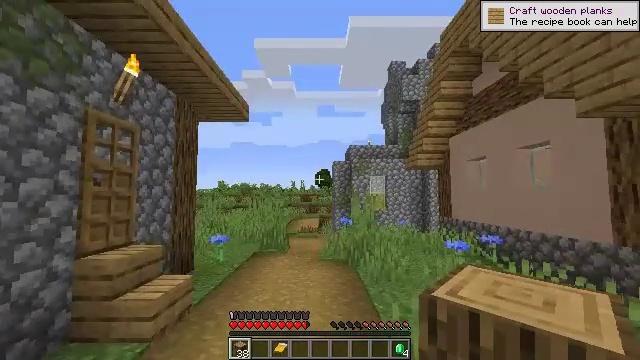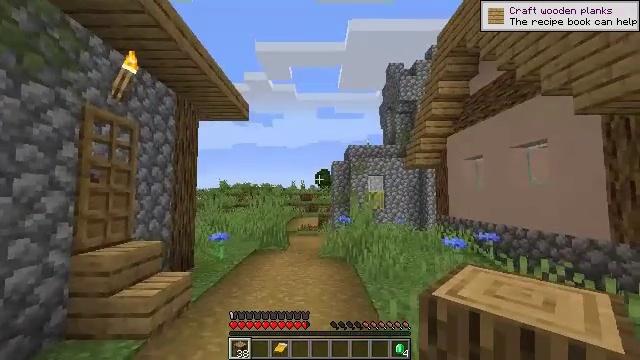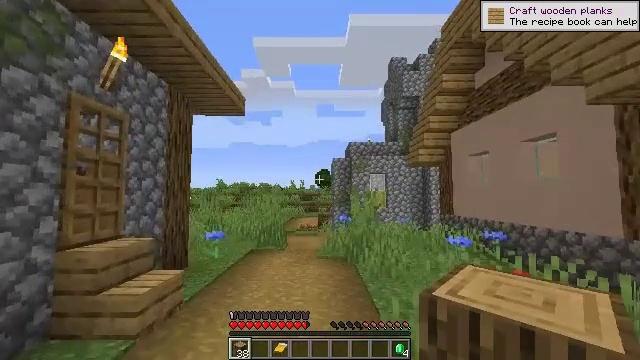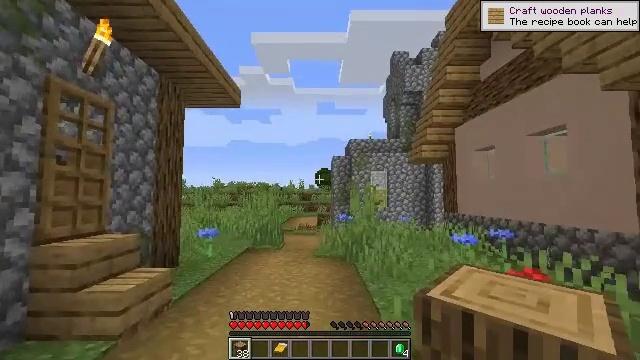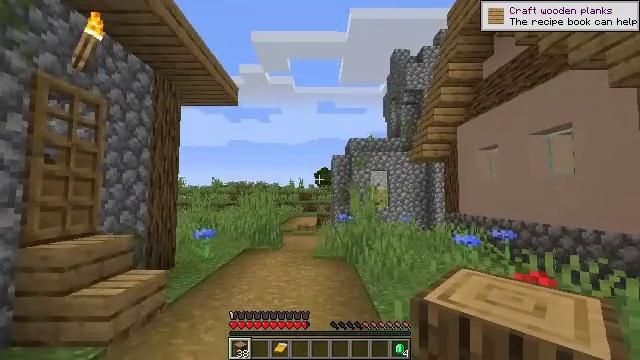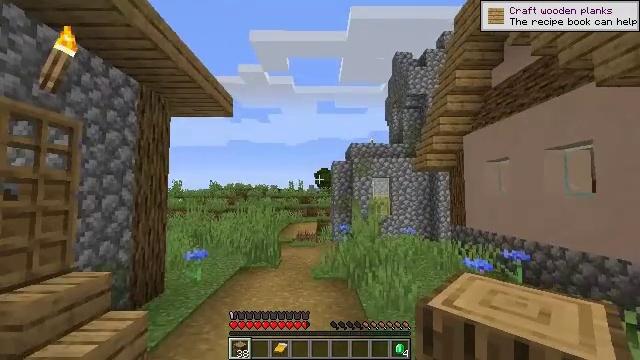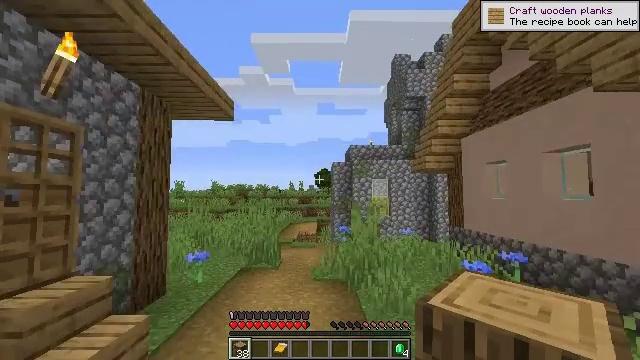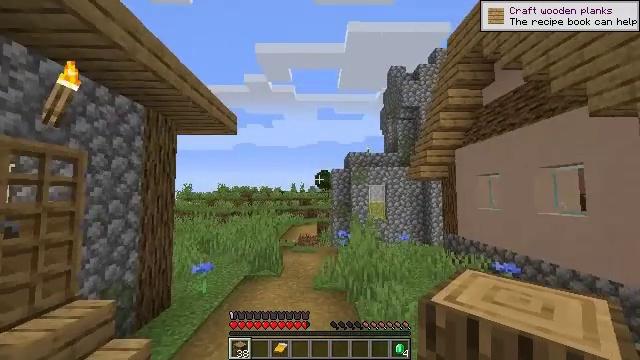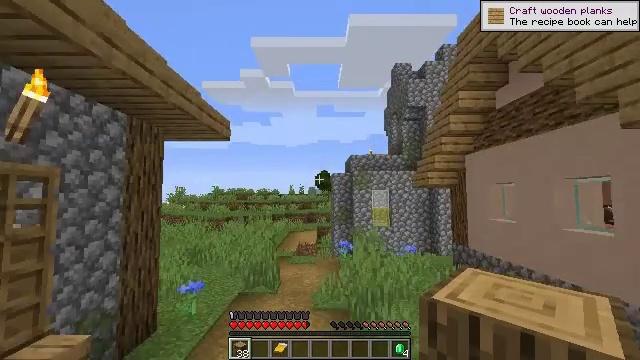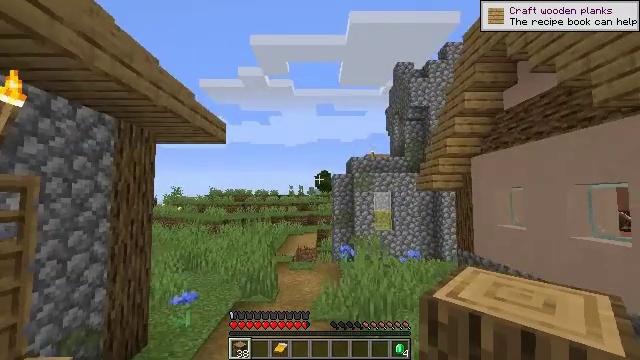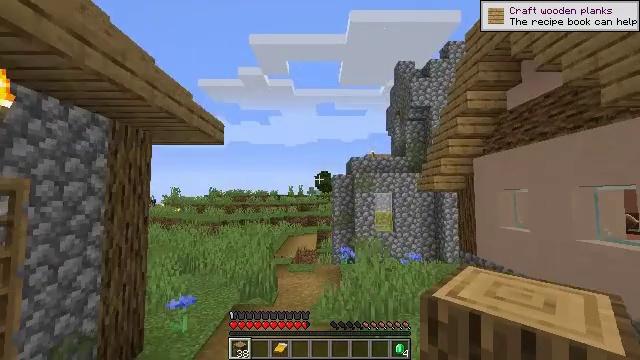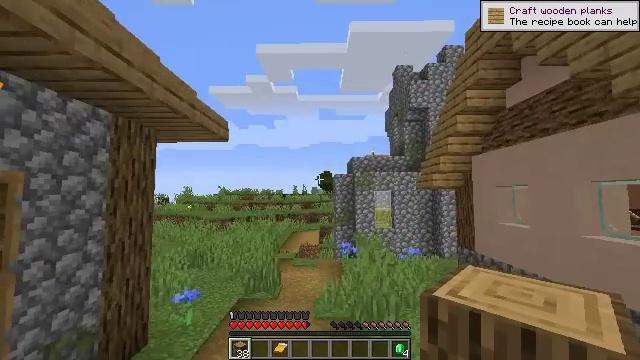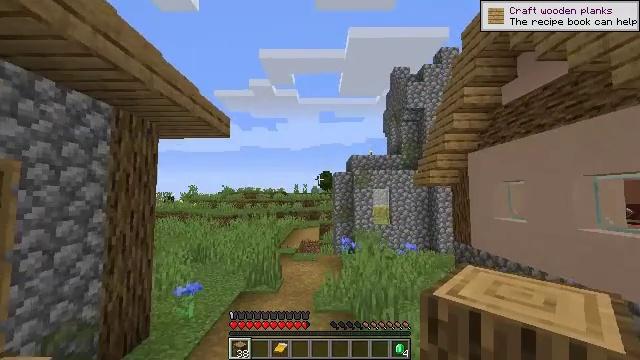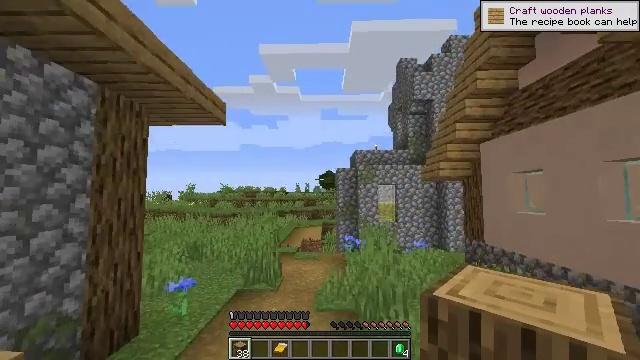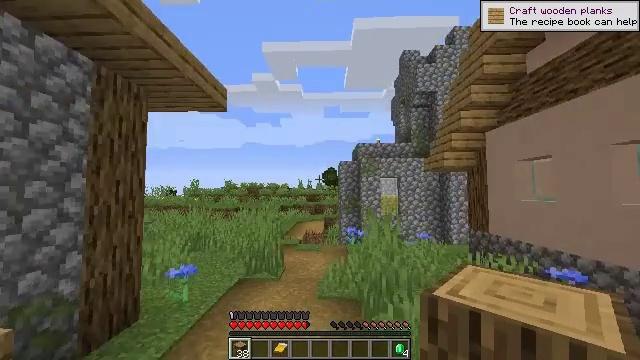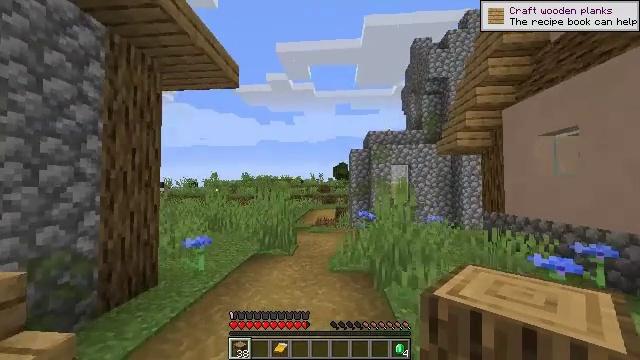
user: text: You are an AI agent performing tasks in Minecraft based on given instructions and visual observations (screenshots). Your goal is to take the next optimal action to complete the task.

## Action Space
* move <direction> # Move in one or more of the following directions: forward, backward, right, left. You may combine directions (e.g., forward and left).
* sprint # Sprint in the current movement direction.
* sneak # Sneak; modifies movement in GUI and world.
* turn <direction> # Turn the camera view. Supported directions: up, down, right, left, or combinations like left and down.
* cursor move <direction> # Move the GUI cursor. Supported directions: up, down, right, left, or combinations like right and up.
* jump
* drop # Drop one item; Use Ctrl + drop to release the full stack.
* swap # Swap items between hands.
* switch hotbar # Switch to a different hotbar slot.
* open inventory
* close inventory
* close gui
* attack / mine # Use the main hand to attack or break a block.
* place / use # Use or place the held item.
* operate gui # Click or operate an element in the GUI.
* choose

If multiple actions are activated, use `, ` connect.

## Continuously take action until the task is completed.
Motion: motion action
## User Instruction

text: Collect a hay block for crafting.
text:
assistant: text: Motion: move forward, jump
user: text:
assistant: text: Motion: move forward, jump
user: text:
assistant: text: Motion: move forward, jump
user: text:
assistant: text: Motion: move forward, jump
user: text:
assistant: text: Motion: move forward, jump
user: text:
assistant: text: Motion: move forward, jump
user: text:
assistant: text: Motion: move forward, jump
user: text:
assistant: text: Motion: move forward, jump
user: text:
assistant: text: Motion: move forward, jump
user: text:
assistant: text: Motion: move forward, sprint, jump
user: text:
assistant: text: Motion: move forward, sprint, jump
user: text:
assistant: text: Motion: move forward, sprint, jump
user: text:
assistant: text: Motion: move forward, sprint, jump
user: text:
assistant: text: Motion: move forward, jump
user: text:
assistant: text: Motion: move forward, turn left and down, jump
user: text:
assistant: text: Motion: move forward, turn left and down, jump
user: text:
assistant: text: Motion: move forward, turn left and down, jump
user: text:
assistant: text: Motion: move forward, jump
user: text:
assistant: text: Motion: move forward, jump
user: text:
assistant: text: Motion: move forward, jump
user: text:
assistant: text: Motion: move forward, jump
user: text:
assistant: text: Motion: move forward, jump
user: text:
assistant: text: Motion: move forward, jump
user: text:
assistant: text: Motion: move forward, jump
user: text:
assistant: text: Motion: move forward, jump
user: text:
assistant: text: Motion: move forward, jump
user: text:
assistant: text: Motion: move forward, jump
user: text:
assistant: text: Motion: move forward, jump
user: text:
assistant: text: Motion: move forward, jump
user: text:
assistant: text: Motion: move forward, jump